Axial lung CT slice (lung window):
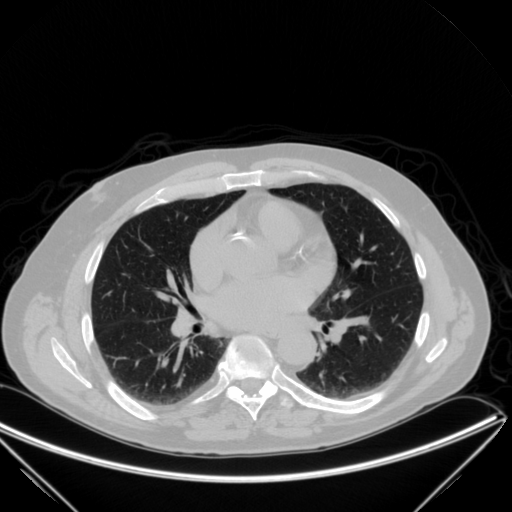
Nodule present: no